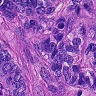
Metastatic tissue present: yes